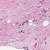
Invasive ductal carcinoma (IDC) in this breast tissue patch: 0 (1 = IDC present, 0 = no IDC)